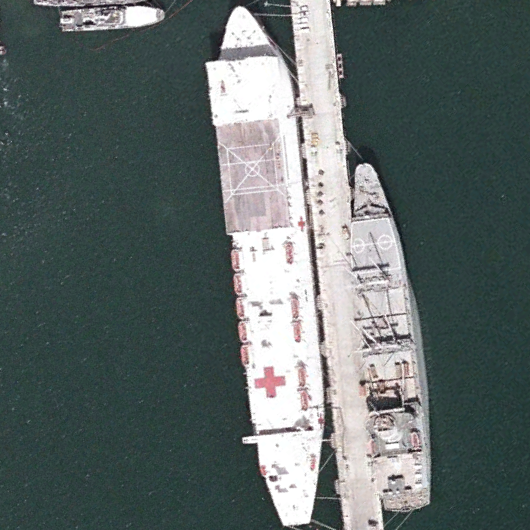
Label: civil